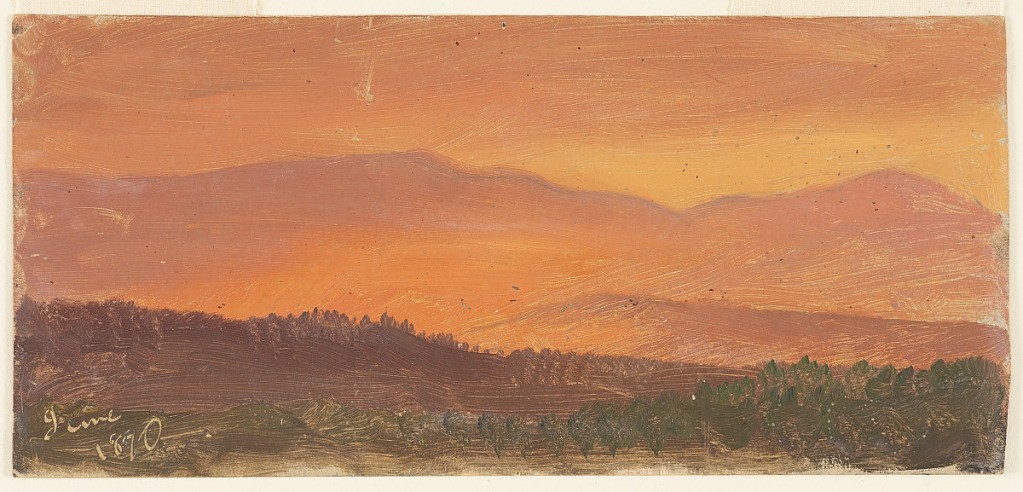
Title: The Catskills at Sunset, Hudson, New York
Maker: Frederic Edwin Church, American, 1826–1900
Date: June 1870
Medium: Brush and oil, graphite on paperboard
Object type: Drawing
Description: Landscape sketch showing a view of the Catskill Mountains at sunset, as viewed from or near the artist's property known as Olana. Wooded hills rendered in hues of green and purple overlap one another in the middle distance, while in the background, the northern range of the Catskill Escarpment is streaked with the sunset's golden rays. Atmosphere above suffused in luminous orange light.